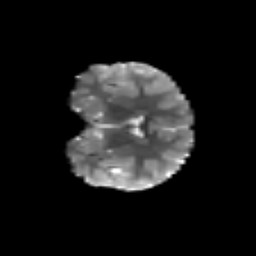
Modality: T2w
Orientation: coronal
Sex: male
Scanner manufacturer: siemens
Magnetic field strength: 3 T
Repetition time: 5 s
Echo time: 0.071 s